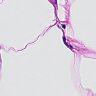
Metastatic tissue present: no